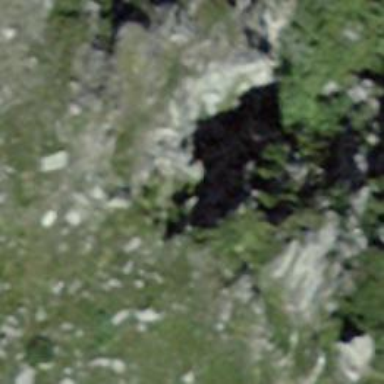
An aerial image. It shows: Natural cliff.